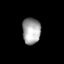
Tissue: lung
Cell type: Endothelial cells
Senescence score: 0.6285
Nuclear area (px): 468
Mean DAPI intensity: 163.844